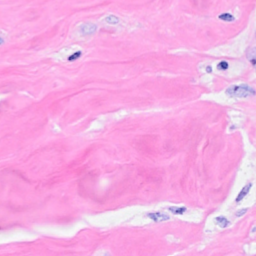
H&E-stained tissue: Breast